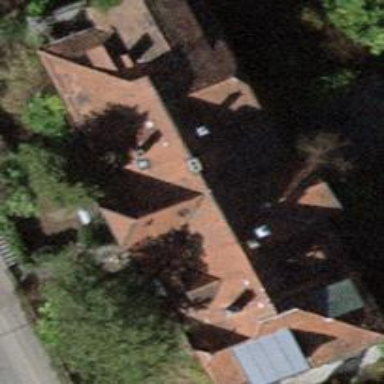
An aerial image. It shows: Building with hipped roof shape.